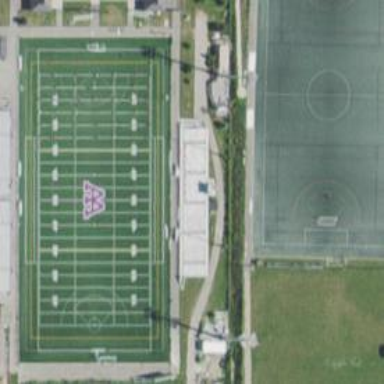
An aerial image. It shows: Artificial turf soccer pitch for leisure land.